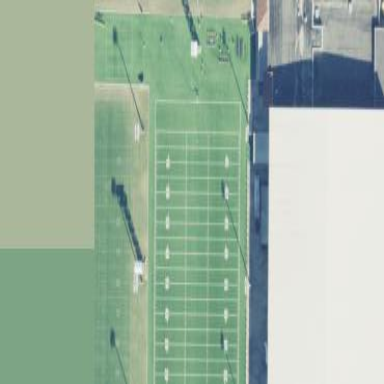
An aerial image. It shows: American football pitch.